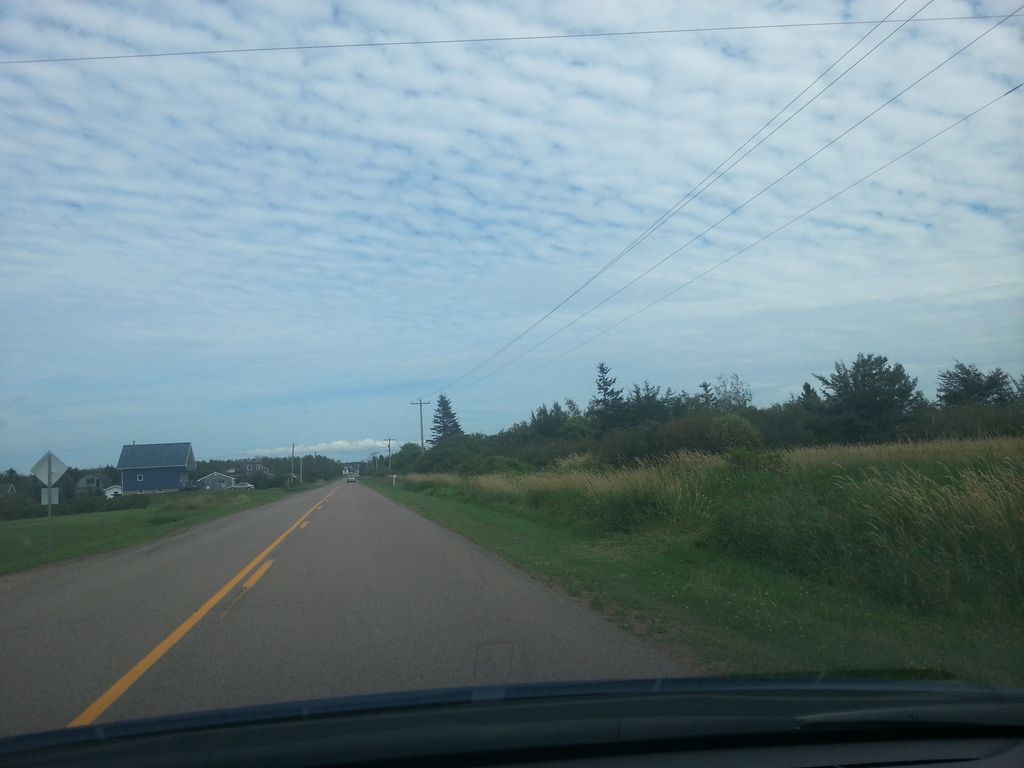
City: charlottetown